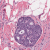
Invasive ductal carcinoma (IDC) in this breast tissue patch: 0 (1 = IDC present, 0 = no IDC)